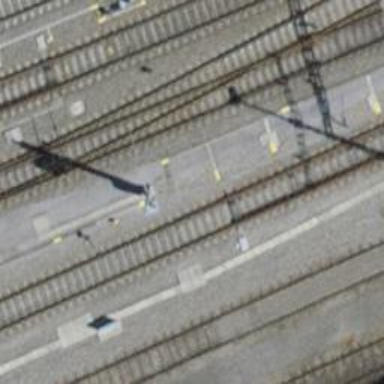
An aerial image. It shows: Railway switch.